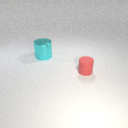
large cyan metal cylinder to the left of small red rubber cylinder